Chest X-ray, AP view. Patient: 33 years old, sex M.
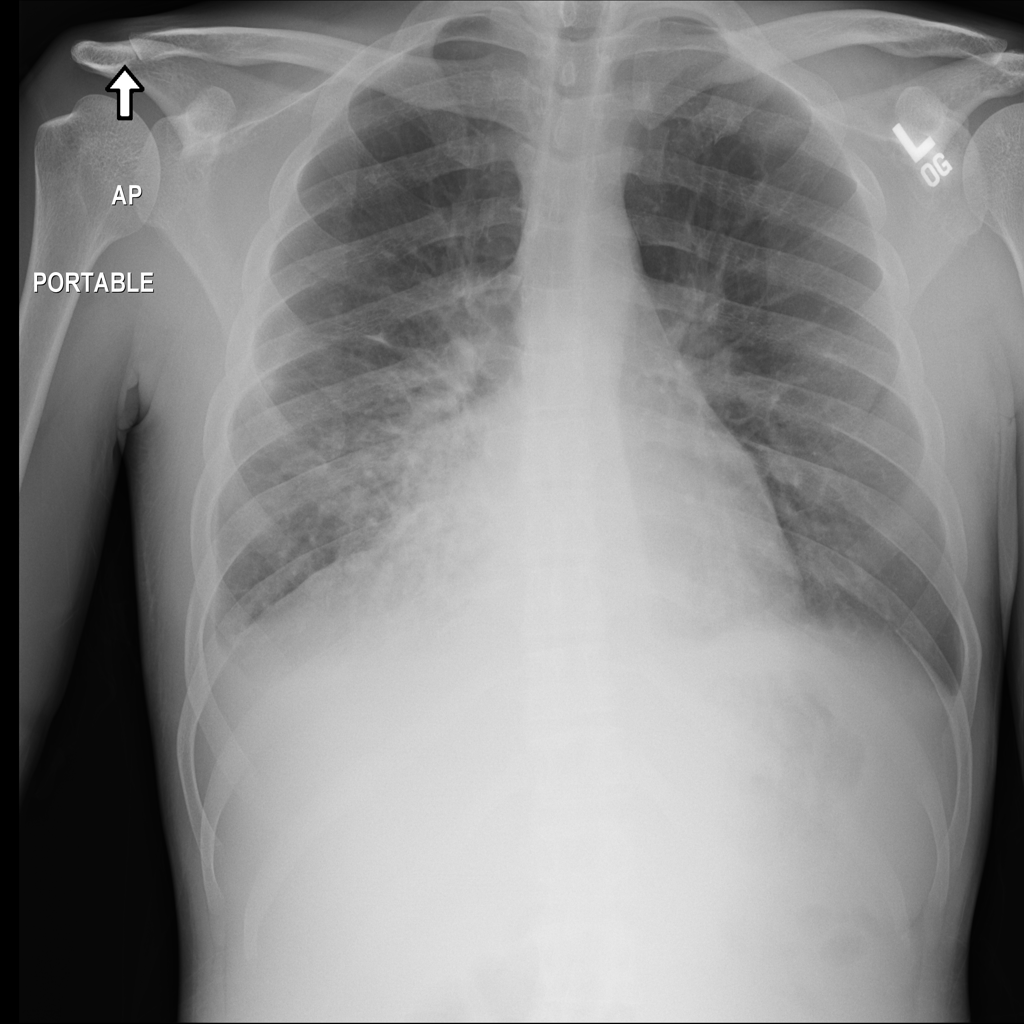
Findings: Effusion, Infiltration